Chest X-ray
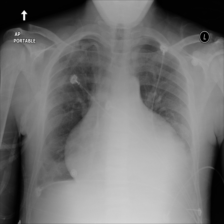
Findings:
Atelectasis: negative
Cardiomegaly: negative
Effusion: positive
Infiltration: positive
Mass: negative
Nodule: negative
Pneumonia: negative
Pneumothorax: negative
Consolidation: negative
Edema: negative
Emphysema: negative
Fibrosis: negative
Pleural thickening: negative
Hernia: negative